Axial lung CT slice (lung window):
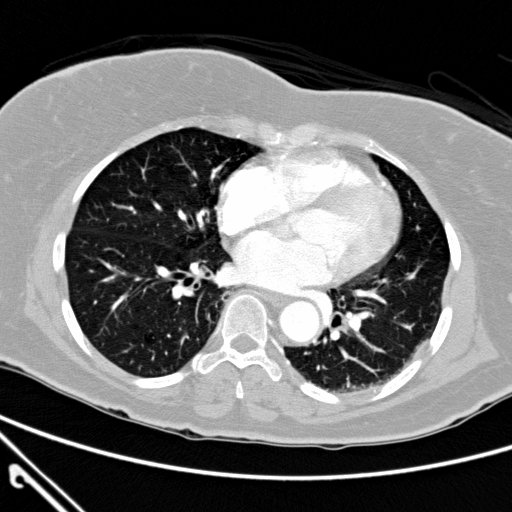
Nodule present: no